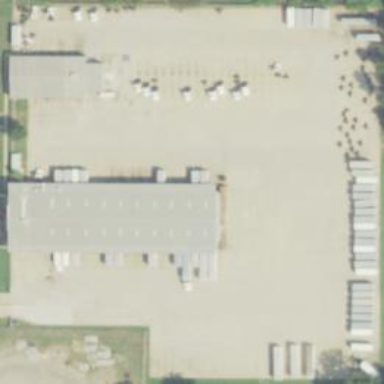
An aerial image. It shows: Building used as post depot.